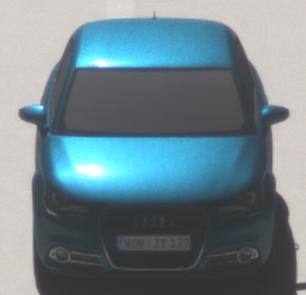
Make: Audi
Model: A1 Sportback 1.2 TFSI
Detailed model: A1 (8X) Sportback
Model produced from: 2012/03
Model produced until: 2014/11
Doors: 5
Color: blue
Road condition: dry road
Daytime: midday
Contrast: high contrast